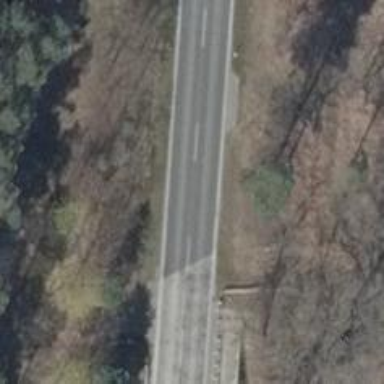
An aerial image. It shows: Secondary road with asphalt surface.